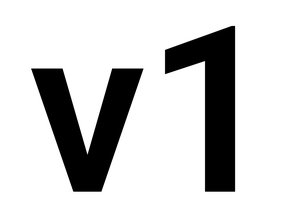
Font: Roboto_SemiBold